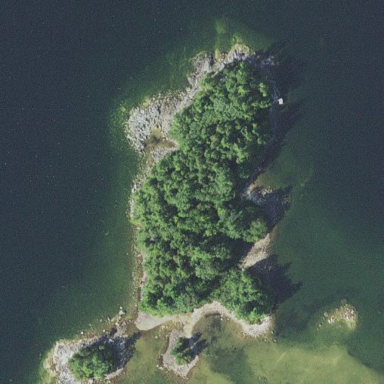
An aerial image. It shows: Islet.